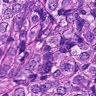
Metastatic tissue present: yes